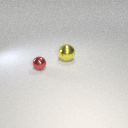
small red metal sphere to the left of large yellow metal sphere